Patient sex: M
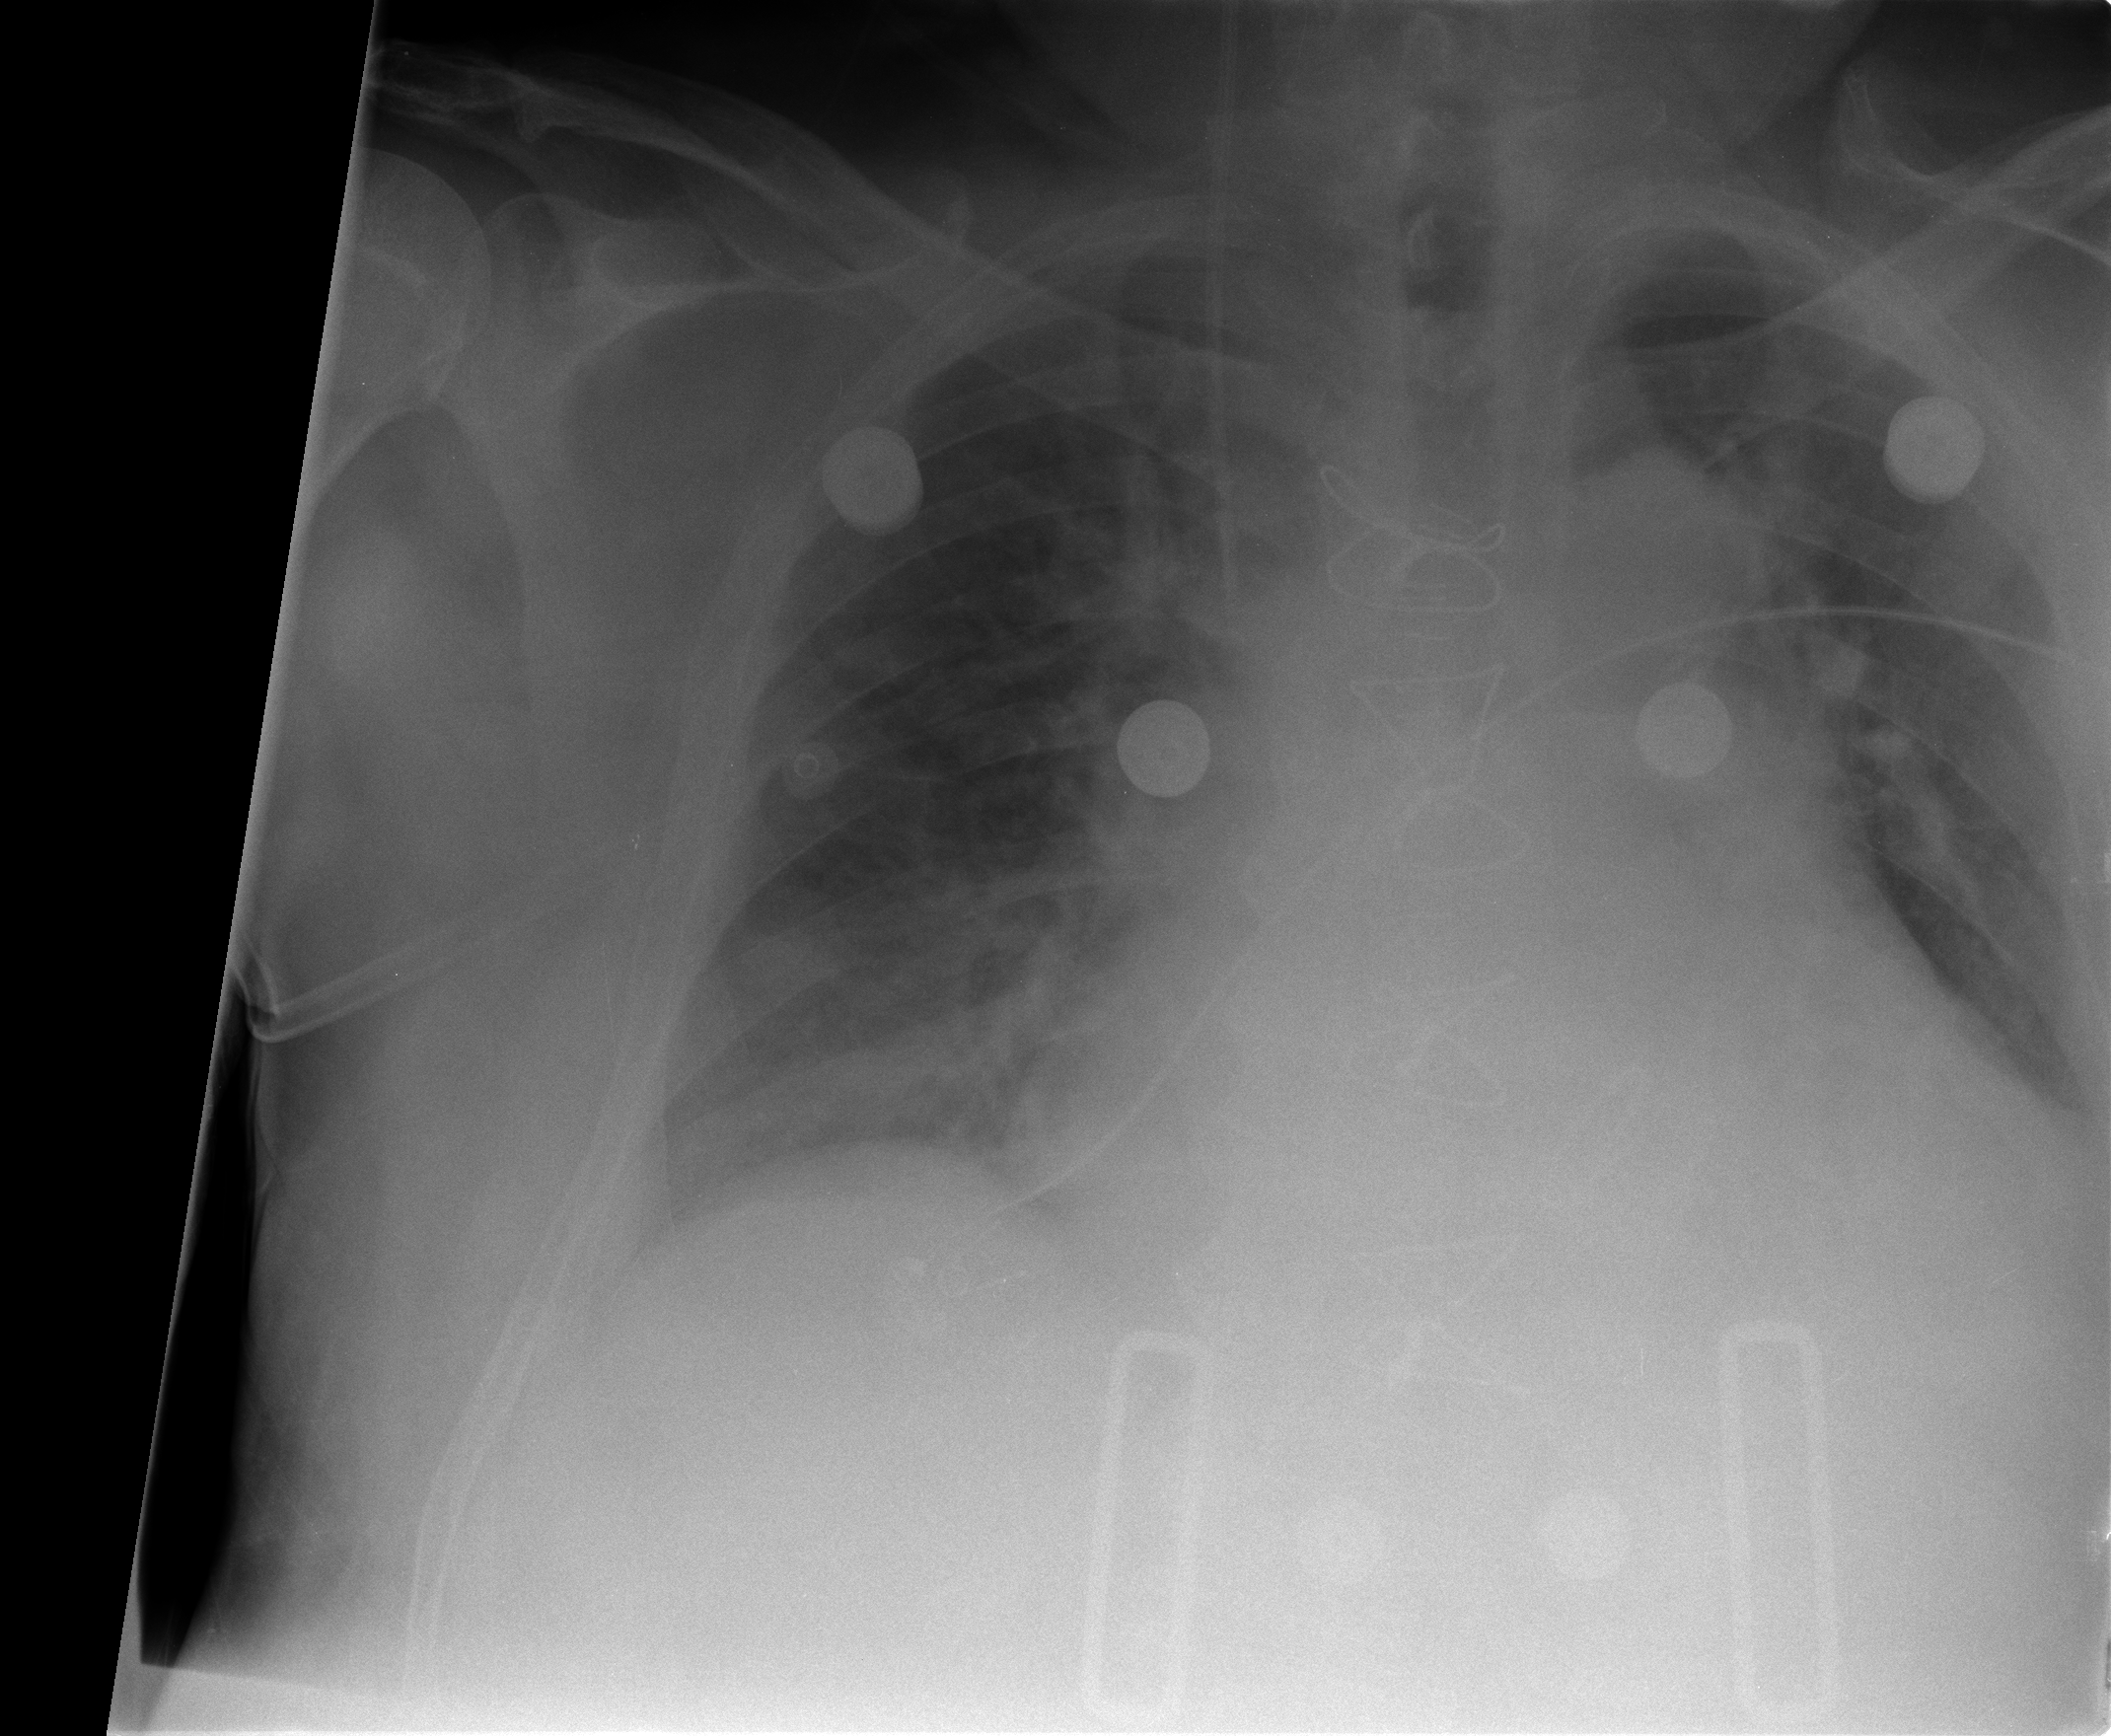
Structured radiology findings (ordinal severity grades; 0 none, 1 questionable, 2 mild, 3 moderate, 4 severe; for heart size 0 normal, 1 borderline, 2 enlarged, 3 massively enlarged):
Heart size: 3
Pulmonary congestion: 3
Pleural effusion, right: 2
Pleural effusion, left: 3
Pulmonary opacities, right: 2
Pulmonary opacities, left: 0
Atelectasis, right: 2
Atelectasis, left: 0